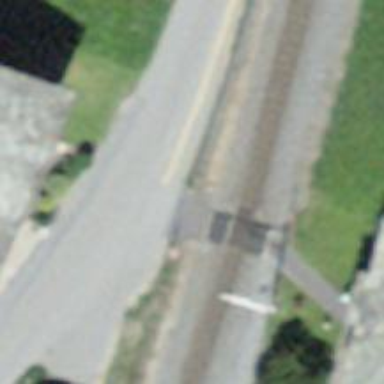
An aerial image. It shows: Railway crossing.